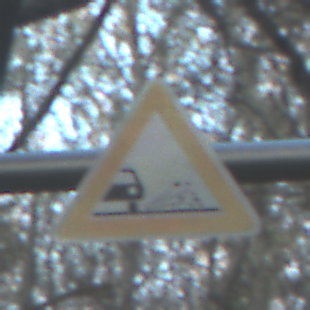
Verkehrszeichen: SplittSchotter
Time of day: SunriseSunset
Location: Outdoor (Nature)
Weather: Clear
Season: Winter
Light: Natural